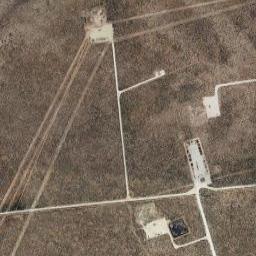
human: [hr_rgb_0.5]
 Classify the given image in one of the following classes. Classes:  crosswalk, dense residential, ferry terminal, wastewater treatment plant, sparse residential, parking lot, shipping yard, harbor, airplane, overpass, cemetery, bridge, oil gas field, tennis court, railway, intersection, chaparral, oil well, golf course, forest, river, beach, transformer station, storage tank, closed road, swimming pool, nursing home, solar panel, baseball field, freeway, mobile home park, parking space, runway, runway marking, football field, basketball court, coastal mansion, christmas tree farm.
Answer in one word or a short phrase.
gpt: oil gas field